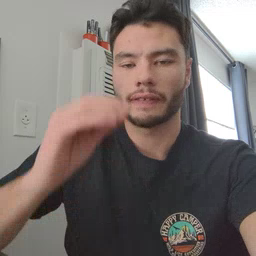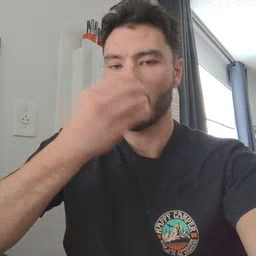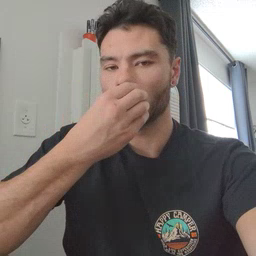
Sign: flower